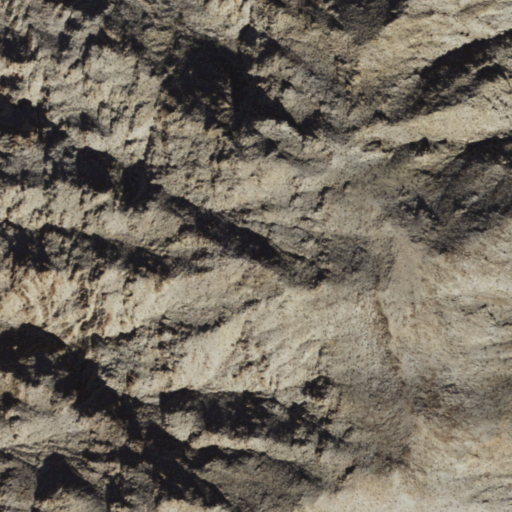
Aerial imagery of ridge(s) in Arizona named Fortification Ridge containing only shrub